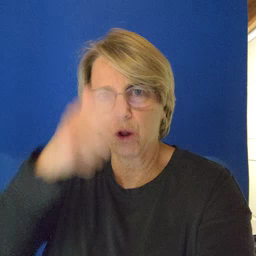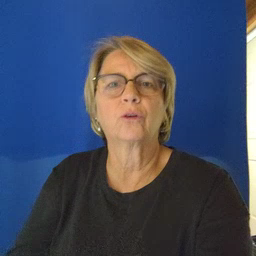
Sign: brother